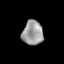
Tissue: prostate
Cell type: Epithelial cells
Senescence score: 0.3415
Nuclear area (px): 492
Mean DAPI intensity: 157.657